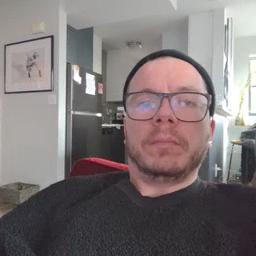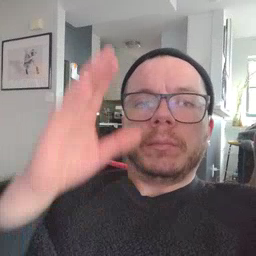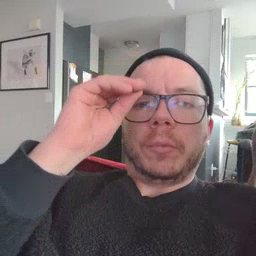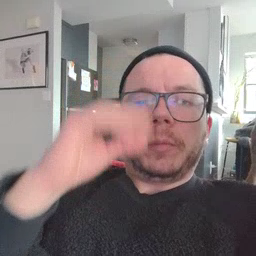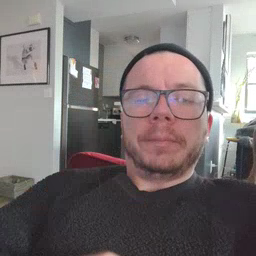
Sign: boy